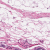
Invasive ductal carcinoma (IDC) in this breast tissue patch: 0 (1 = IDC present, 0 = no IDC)